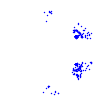
Particle: proton